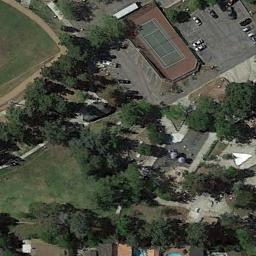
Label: tennis_court